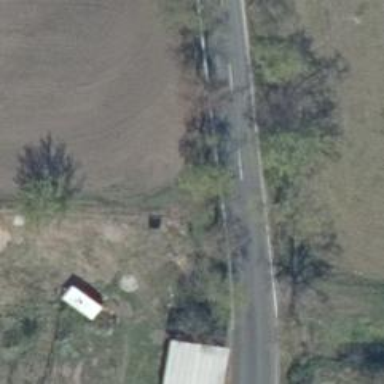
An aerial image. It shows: Secondary road with asphalt surface.